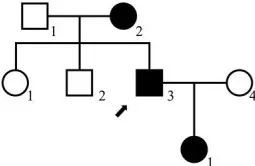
The clinical diagnosis of the proband. (B) The morphology of the patient's feet has significantly high arches.
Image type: radiology (x_ray)